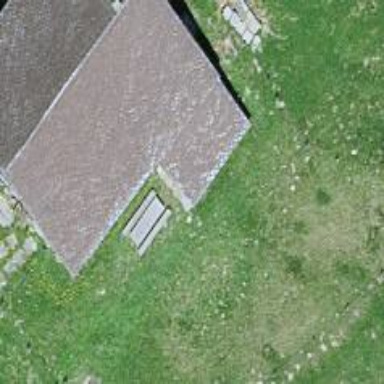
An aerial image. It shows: Bench for seating.